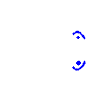
Particle: electron